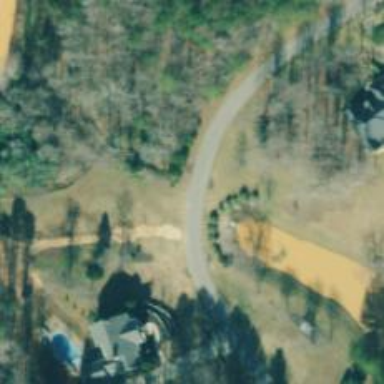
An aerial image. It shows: Residential road with bridge.